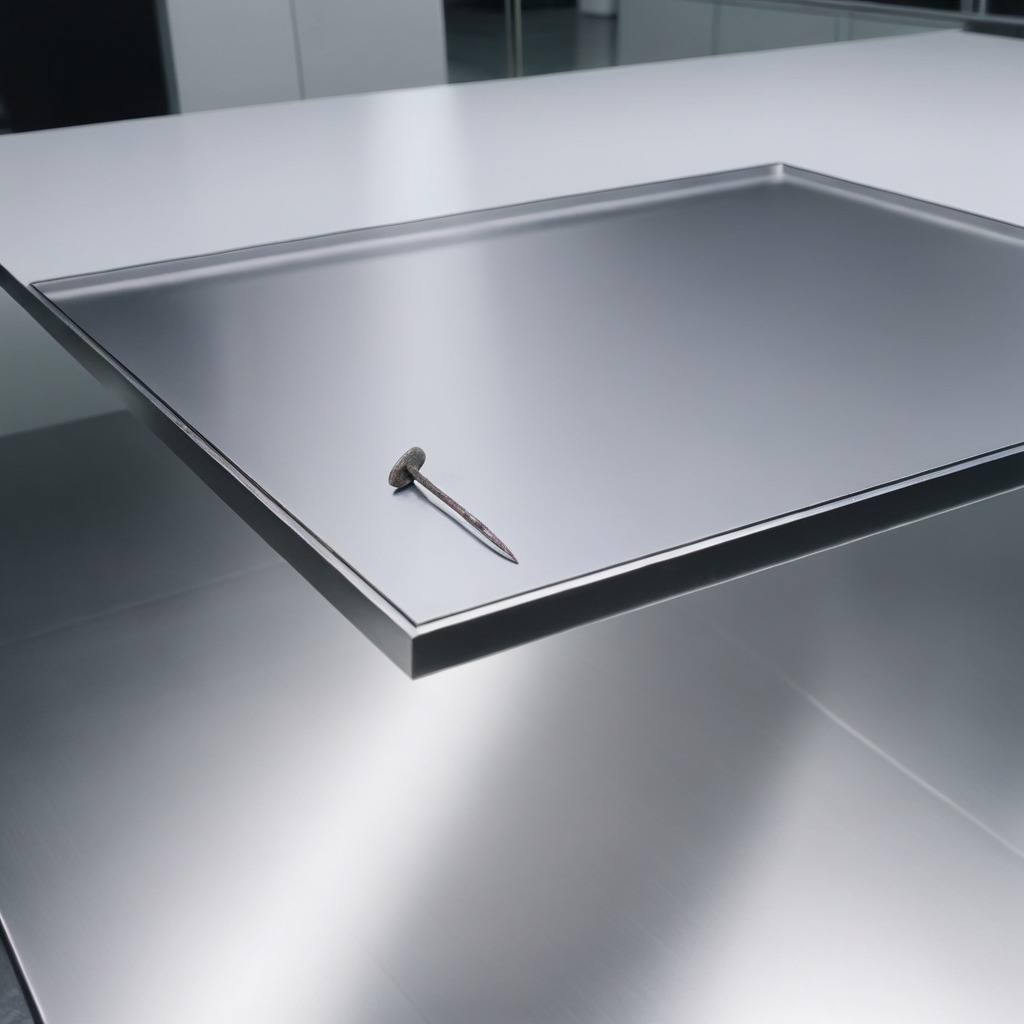
A nail is lying on the stainless steel table.